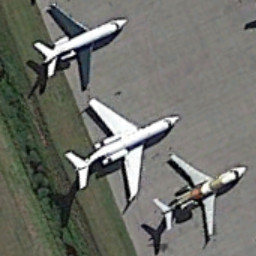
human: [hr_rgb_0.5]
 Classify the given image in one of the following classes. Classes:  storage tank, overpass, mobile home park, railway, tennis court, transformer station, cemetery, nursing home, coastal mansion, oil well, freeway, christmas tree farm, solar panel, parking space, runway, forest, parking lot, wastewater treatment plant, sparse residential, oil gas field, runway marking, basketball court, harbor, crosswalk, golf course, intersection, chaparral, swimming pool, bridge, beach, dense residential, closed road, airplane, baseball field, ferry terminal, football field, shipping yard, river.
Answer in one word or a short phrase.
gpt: airplane